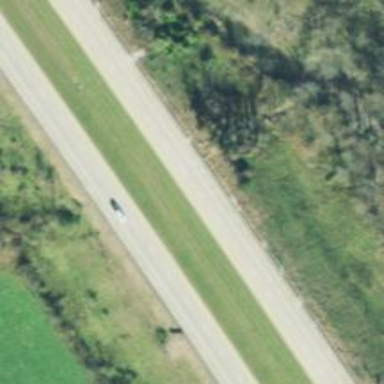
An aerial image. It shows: Motorway.